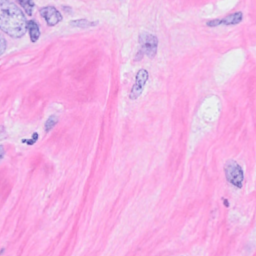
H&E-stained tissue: Breast